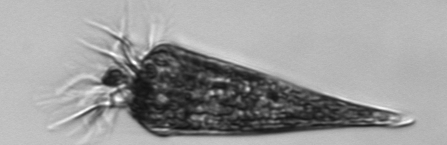
Label: Strombidium_tintinnodes